Question: For VS2012, the excellent Image Watch extension is available, which allows you to view the actual picture of a cv::Mat during debugging.
But, unfortunately, it requires VS2012. Is there a way to visualize a cv::Mat in VS2010?
I know about <URL>, like Image Watch does.
So is it impossible to do that in VS2010?

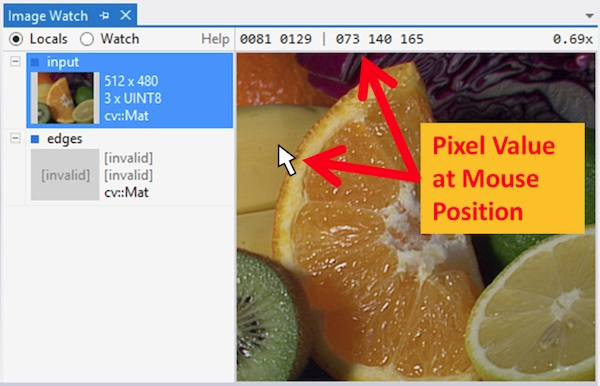
Answer: I found an extension that does just this. It's called NativeViewer. Just follow <URL>.
It allows you to view cv::Mat variables:

You need to press Ctrl hovering above the cv::Mat variable, not after you have hovered. This burned me, and I spent 1 hour wondering why it wasn't working, I really wish they had put a warning with bold and uppercase letters about that.